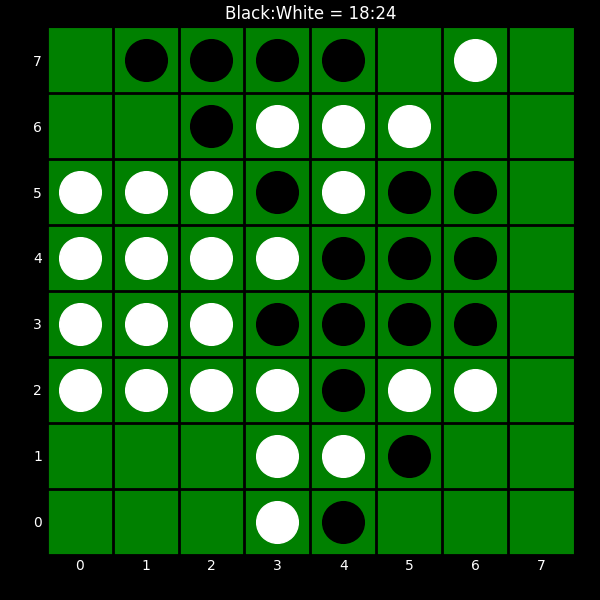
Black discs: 18
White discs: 24